Question: I have following XHTML file with a progress bar:
'''
<!DOCTYPE html>
<html xmlns="http://www.w3.org/1999/xhtml"
xmlns:h="http://java.sun.com/jsf/html"
xmlns:f="http://java.sun.com/jsf/core"
xmlns:p="http://primefaces.org/ui"
xmlns:pm="http://primefaces.org/mobile">
<f:view renderKitId="PRIMEFACES_MOBILE"/>
<h:head></h:head>
<f:event listener="#{mainOp.init}" type="preRenderView" />
<h:body id="body">
<pm:page id="page">
<pm:header title="MyProduct">
</pm:header>
<pm:content id="content">
<p:outputLabel value="..."/>
<p:graphicImage id="image" rendered="true"
value="..."
cache="false"/>
<p:progressBar id="progressBar"
value="#{mainOp.progress}"
rendered="true"
cache="false"
labelTemplate="{value}%"
style="width:400px; font-size:12px"
interval="100"/>
...
</pm:content>
<pm:footer title="m.MyProduct.info"></pm:footer>
</pm:page>
</h:body>
</html>
'''
In the correspoding bean, I set the progress propety to 21.
'''
@ManagedBean(name = MainOpView.NAME)
@SessionScoped
public class MainOpView {
public static final String NAME = "mainOp";
[...]
private Integer progress = 0;
public void init()
{
[...]
progress = 21;
}
public Integer getProgress() {
return progress;
}
public void setProgress(final Integer aProgress) {
progress = aProgress;
}
}
'''
When the page is rendered, I can see the '21 %' lettering, but not the progress bar itself.

How can I fix it (make the progress bar visible) ?
I'm using Primefaces 5.1.
'''
<dependency>
<groupId>org.primefaces</groupId>
<artifactId>primefaces</artifactId>
<version>5.1</version>
</dependency>
<dependency>
<groupId>com.sun.faces</groupId>
<artifactId>jsf-api</artifactId>
<version>2.1.11</version>
</dependency>
<dependency>
<groupId>com.sun.faces</groupId>
<artifactId>jsf-impl</artifactId>
<version>2.1.11</version>
</dependency>
<dependency>
<groupId>javax.servlet</groupId>
<artifactId>jstl</artifactId>
<version>1.2</version>
</dependency>
<dependency>
<groupId>javax.servlet</groupId>
<artifactId>servlet-api</artifactId>
<version>2.5</version>
</dependency>
<dependency>
<groupId>javax.servlet.jsp</groupId>
<artifactId>jsp-api</artifactId>
<version>2.1</version>
</dependency>
'''
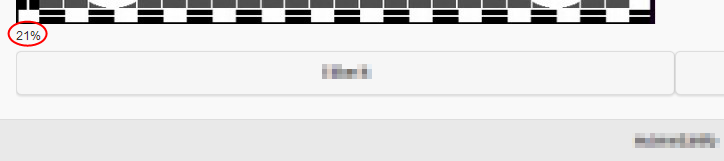
Answer: The problem is two-fold.
First problem is a bug in 'primefaces:primefaces-mobile.js' which exposes as follows in browser's JS console (noted should be that I removed the '<p:graphicImage>' to reduce noise):

It appears that the '<p:progressBar>' script isn't by default included in PrimeFaces mobile CSS/JS and thus needs to be loaded individually. However, the inline 'PrimeFaces.cw(...)' call in the generated HTML output, which is responsible for that, appears to lack the 4th argument which should represent the CSS/JS resource name. See the following extract from the generated HTML output (formatting mine):
'''
<script id="page:progressBar_s" type="text/javascript">
$(function() {
PrimeFaces.cw(
"ProgressBar",
"widget_page_progressBar",
{ id: "page:progressBar", widgetVar: "widget_page_progressBar", initialValue: 21, ajax: false, labelTemplate: "{value}%" }
);
});
</script>
'''
This causes the CSS/JS resource name to end up as 'undefined':
'''
GET http://localhost:8088/playground/javax.faces.resource/undefined/undefined.js.xhtml?ln=primefaces&v=5.1
GET http://localhost:8088/playground/javax.faces.resource/undefined/undefined.css.xhtml?ln=primefaces&v=5.1
'''
This is clearly a bug in PrimeFaces mobile. Your best bet is to <URL> this issue to the PF guys.
In the meanwhile, you can workaround this by executing this script in end of head or begin of body, either inline or via a custom script file:
'''
var originalPrimeFacesCw = PrimeFaces.cw;
PrimeFaces.cw = function(name, id, options, resource) {
resource = resource || name.toLowerCase();
originalPrimeFacesCw.apply(this, [name, id, options, resource]);
};
'''
This basically defaults to lowercased version of widget name when no CSS/JS resource name is defined. Now the progress count appears as bold and there's a space in front of that count:

This brings us to the second problem. The '.ui-progressbar .ui-widget-beader' CSS is missing the background color in the CSS. On standard (non-mobile) PrimeFaces, this is defined in theme-specific CSS file such as 'primefaces-aritso:theme.css'. For mobile PrimeFaces, this style is thus expected in 'primefaces:primefaces-mobile.css', however it contains only the '<p:panel>' style.
I'm here not sure if this is a bug or an oversight in PrimeFaces mobile. Also here, your best bet is to <URL> this issue to the PF guys.
In the meanwhile, you can get it to style by adding the following CSS in end of head, either inline or via a custom CSS file:
'''
.ui-progressbar .ui-widget-header {
background-color: pink;
}
'''

You might only want to add a tiny border as finishing touch.